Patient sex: F
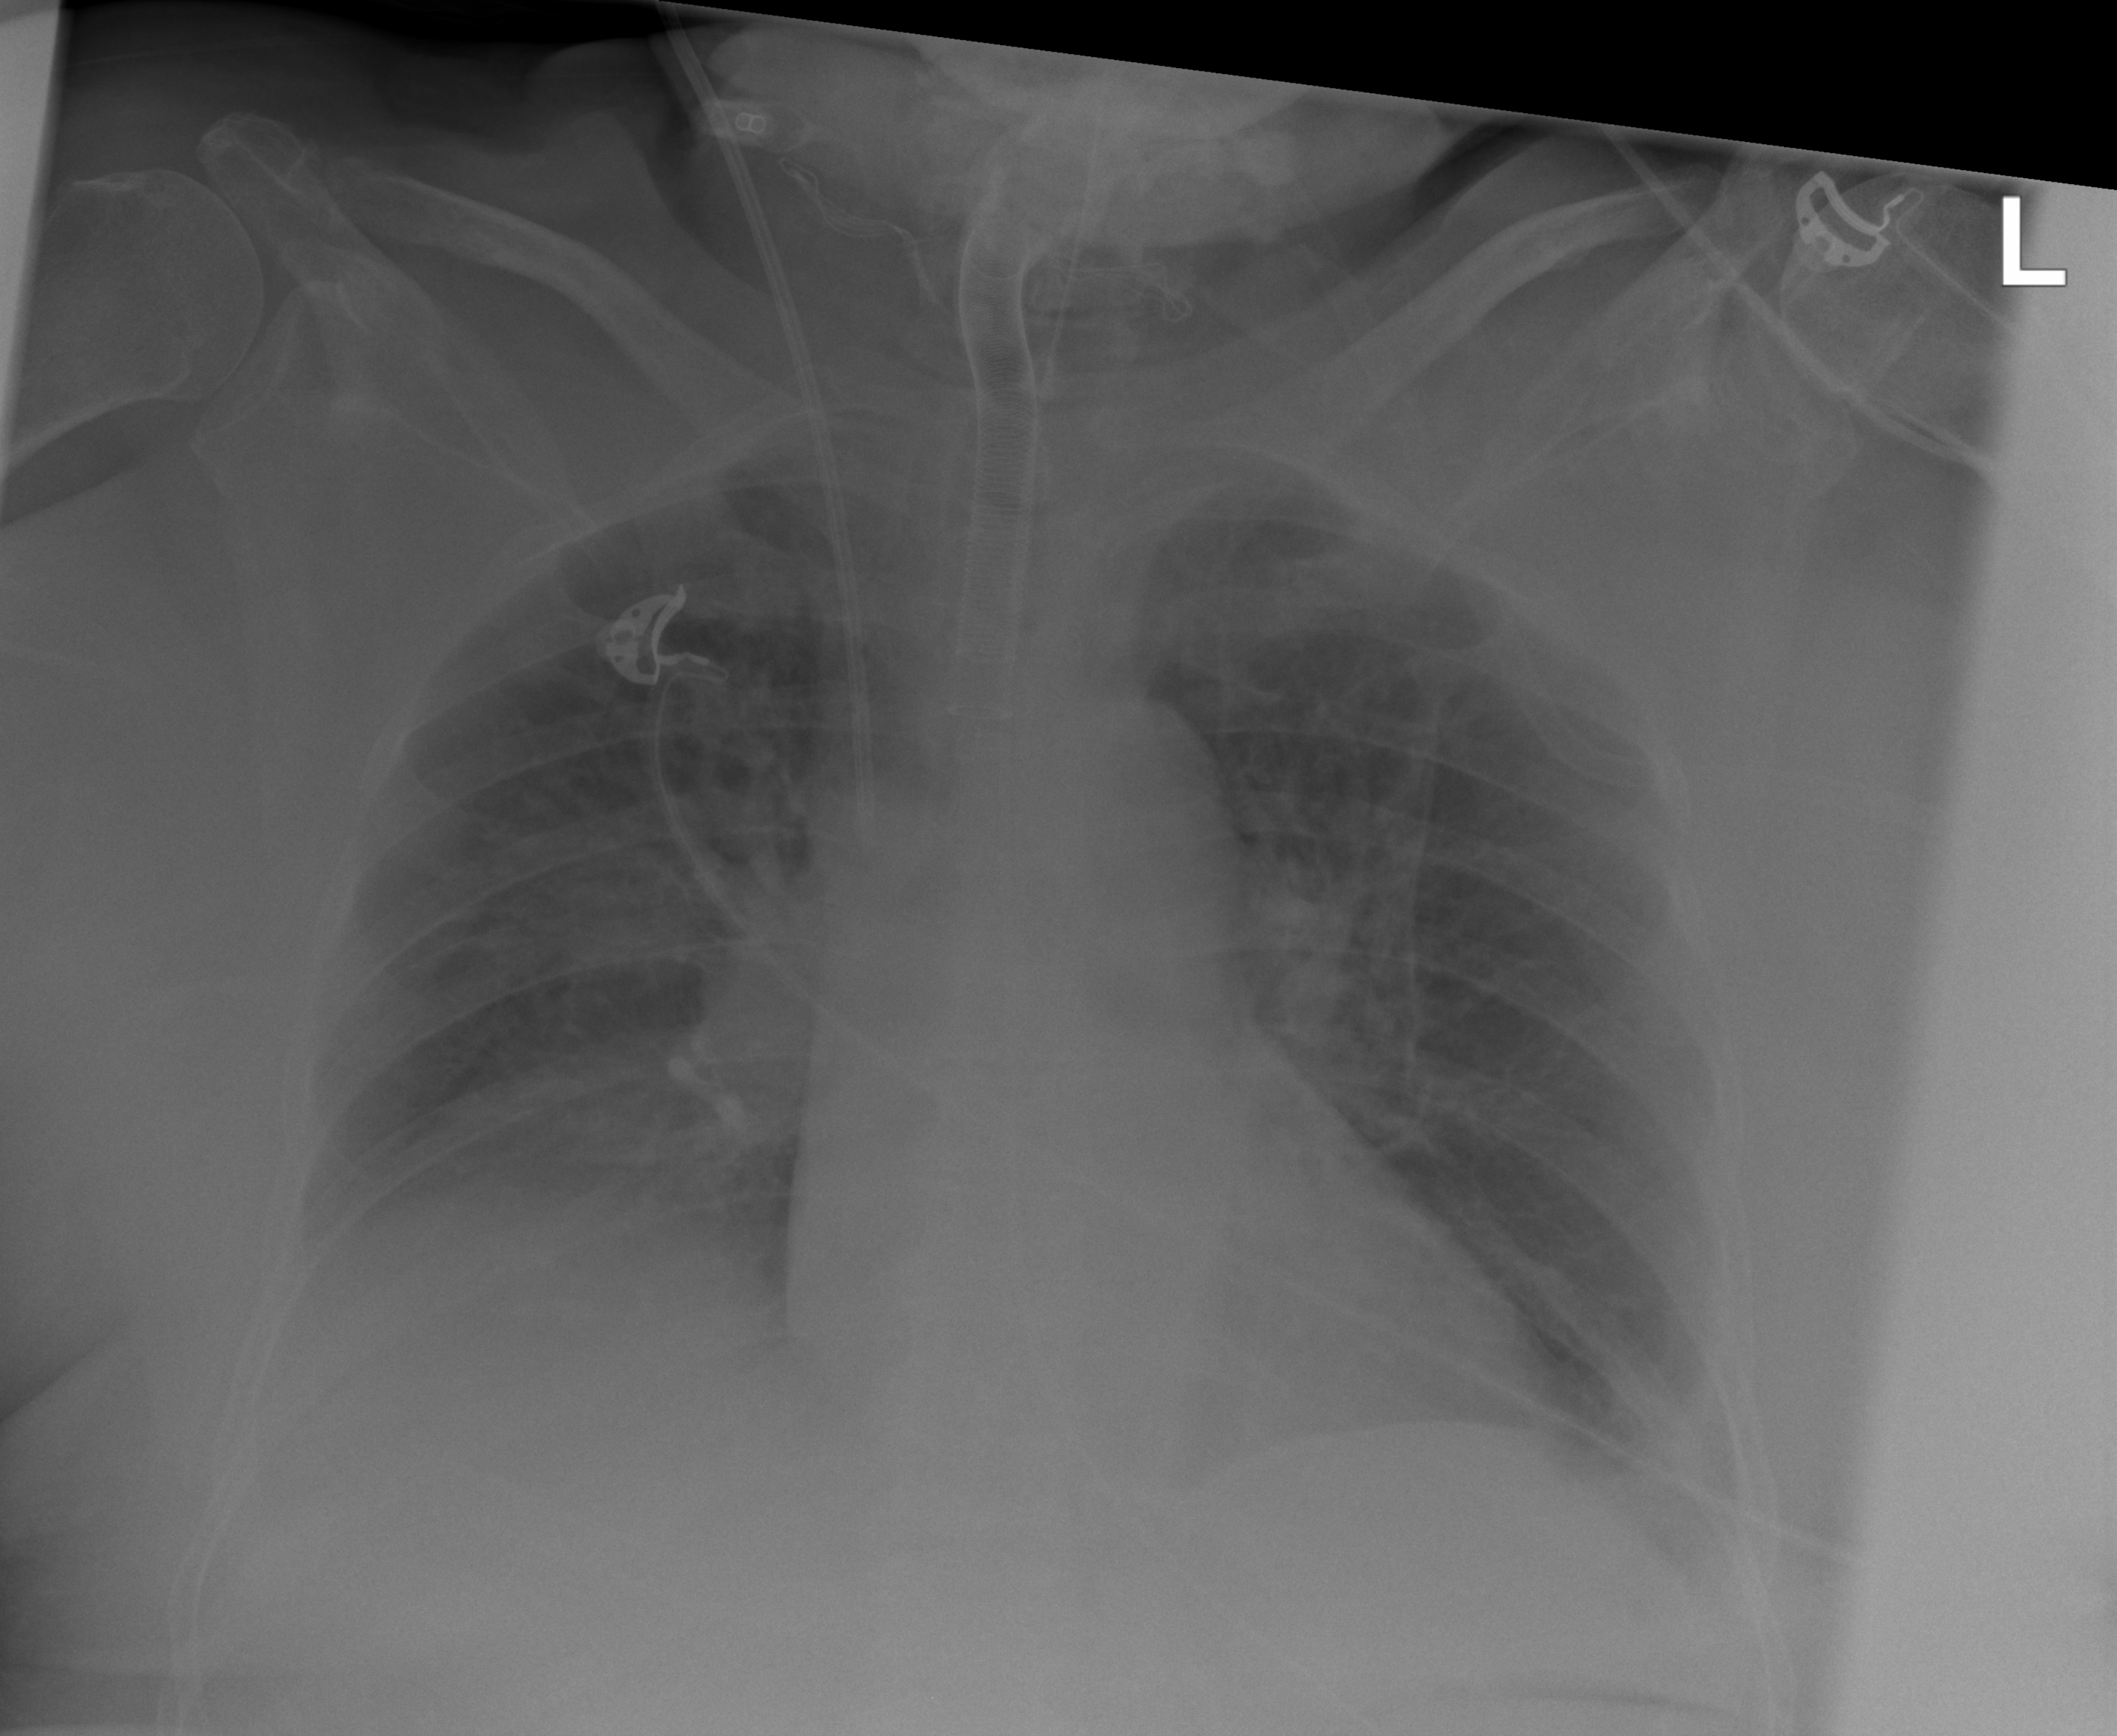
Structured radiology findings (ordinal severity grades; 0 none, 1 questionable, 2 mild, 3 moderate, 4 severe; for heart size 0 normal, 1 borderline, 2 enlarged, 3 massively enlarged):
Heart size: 0
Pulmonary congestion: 1
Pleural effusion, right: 2
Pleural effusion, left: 1
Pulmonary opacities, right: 2
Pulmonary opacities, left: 0
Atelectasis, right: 2
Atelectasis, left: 2